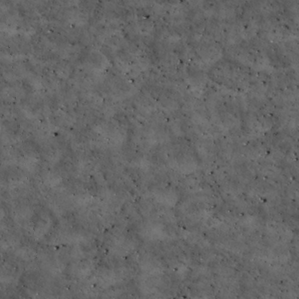
Label: non_frost